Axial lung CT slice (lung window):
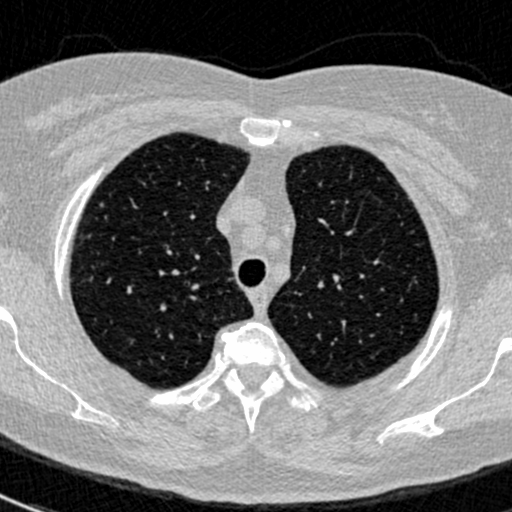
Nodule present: no